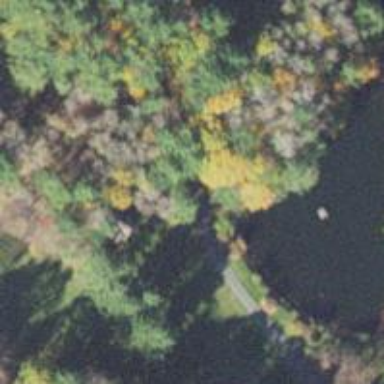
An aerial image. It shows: Pond with natural water.